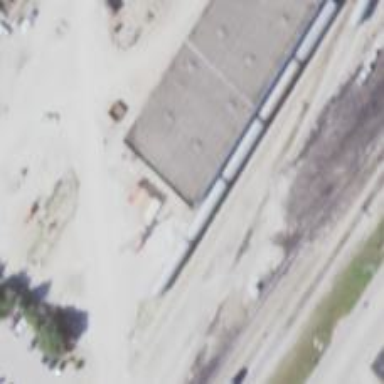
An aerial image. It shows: Railway yard in service.